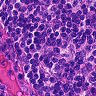
Metastatic tissue present: no